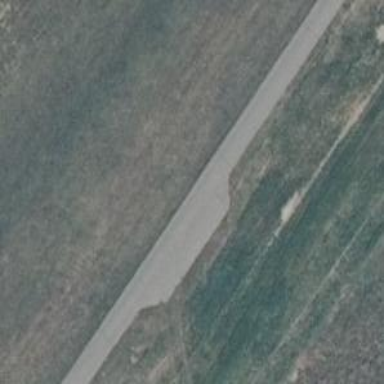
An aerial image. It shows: Passing place on the road.